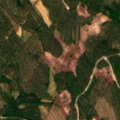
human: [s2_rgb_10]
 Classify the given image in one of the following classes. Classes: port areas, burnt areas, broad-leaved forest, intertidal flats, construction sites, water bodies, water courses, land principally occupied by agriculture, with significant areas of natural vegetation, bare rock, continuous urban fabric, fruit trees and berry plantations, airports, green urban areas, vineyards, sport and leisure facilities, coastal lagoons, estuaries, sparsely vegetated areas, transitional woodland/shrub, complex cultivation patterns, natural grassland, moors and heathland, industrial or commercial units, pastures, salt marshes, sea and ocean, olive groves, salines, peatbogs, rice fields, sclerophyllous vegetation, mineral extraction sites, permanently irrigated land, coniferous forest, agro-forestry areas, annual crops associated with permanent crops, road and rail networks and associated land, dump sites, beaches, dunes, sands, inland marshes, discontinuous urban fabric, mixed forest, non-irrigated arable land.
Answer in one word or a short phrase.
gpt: coniferous forest